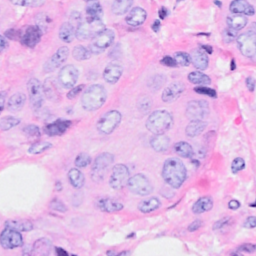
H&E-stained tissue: Breast